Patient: sex F, age 62
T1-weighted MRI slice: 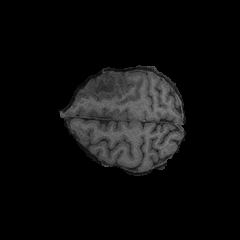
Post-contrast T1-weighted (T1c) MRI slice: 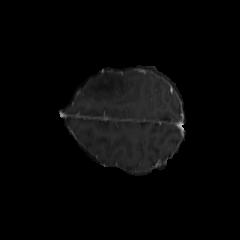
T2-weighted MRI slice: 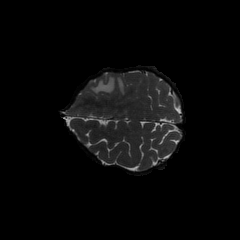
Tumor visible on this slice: yes
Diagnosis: Glioblastoma, IDH-wildtype
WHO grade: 4